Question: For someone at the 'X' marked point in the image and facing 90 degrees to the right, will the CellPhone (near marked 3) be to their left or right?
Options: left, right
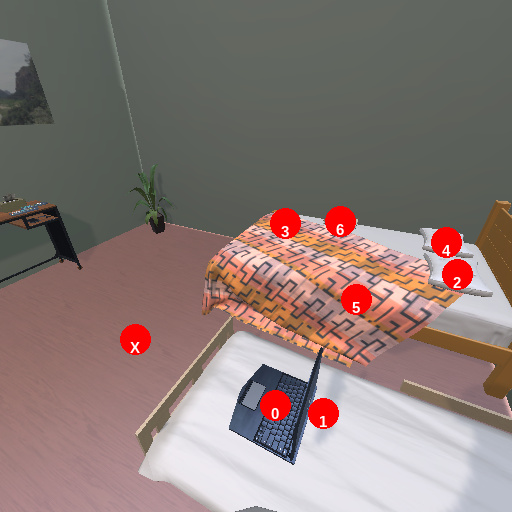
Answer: left